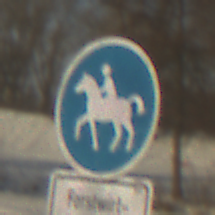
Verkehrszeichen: Reitweg
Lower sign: BesondereFahrzeugeUndTransportgueter7
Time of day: MorningAfternoon
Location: Outdoor (Suburban)
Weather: PartlyCloudy
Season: NotSpecified
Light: Natural